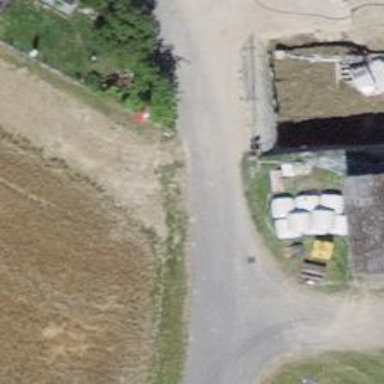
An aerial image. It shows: Unclassified paved road with grade 1 track type.